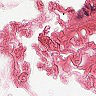
Metastatic tissue present: no